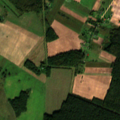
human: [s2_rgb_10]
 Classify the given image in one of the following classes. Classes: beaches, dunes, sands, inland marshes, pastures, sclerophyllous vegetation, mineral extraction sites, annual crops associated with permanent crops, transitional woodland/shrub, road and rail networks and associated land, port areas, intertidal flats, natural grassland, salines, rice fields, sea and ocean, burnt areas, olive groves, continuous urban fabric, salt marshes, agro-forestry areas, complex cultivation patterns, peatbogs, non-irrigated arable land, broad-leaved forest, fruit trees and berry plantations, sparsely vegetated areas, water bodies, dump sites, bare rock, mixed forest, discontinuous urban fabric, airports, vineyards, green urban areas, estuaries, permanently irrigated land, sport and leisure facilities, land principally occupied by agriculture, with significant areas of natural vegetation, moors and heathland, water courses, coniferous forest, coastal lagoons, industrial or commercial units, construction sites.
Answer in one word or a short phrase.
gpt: non-irrigated arable land, pastures, complex cultivation patterns, broad-leaved forest, coniferous forest